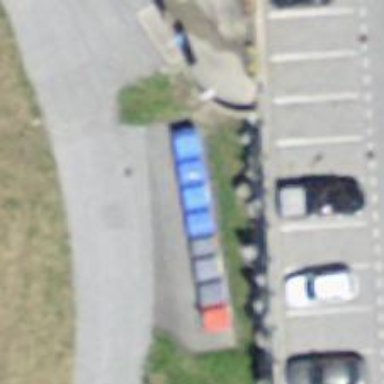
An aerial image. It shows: Recycling container in the area designated for recycling.